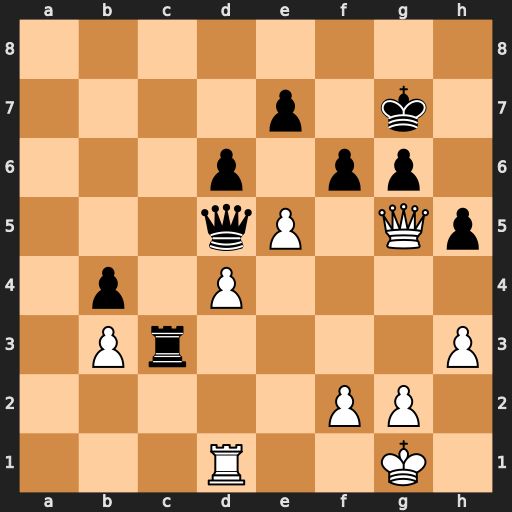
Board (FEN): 8/4p1k1/3p1pp1/3qP1Qp/1p1P4/1Pr4P/5PP1/3R2K1
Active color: w
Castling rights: -
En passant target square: -
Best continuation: exf6+ exf6 Qxd5